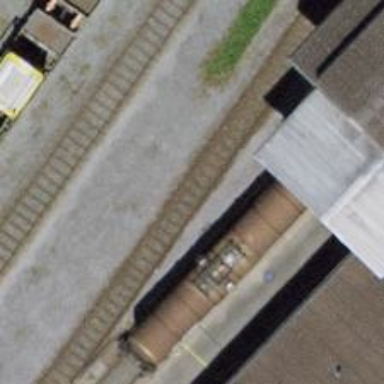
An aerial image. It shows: Single-track spur railway line.